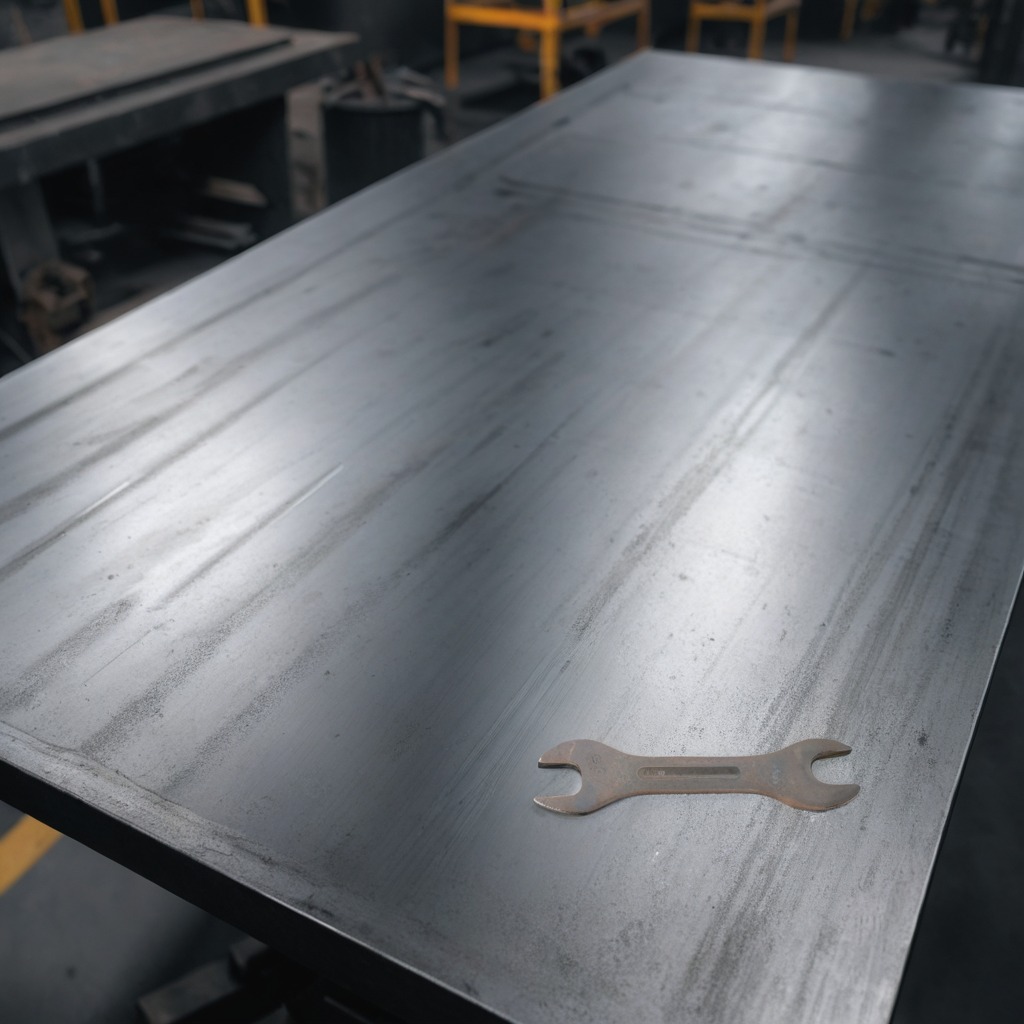
A wrench is lying on the cold steel table in a mining workshop.